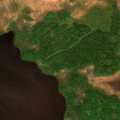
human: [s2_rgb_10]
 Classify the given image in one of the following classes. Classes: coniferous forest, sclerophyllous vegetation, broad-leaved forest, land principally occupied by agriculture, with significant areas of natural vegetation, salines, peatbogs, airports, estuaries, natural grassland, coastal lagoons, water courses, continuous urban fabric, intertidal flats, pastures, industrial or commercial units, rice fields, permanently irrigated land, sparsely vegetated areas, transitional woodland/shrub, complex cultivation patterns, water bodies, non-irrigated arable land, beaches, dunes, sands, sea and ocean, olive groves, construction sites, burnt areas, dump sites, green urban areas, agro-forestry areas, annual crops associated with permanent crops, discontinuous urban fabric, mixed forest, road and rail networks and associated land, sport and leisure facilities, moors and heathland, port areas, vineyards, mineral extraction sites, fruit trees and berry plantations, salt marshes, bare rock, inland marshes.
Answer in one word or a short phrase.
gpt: mixed forest, transitional woodland/shrub, peatbogs, water bodies